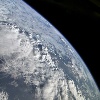
Label: cloud